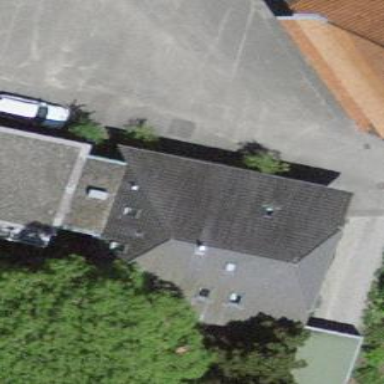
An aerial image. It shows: Residential building.